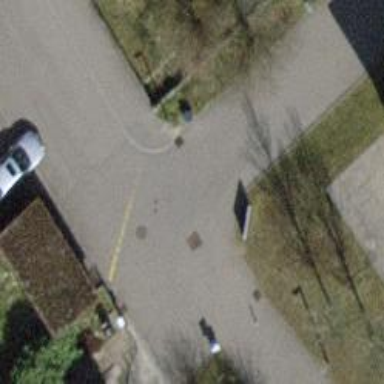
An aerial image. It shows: Pedestrian road.